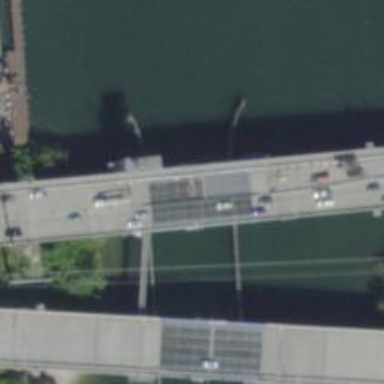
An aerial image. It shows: Primary highway with asphalt surface crossing bascule movable bridge.